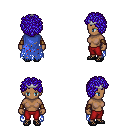
a pixel art fantasy rpg character, female body template, human, dark skin, blue tattered cape, red pants, blue curly afro hairstyle, silver tiara, cloth bracers, ghillies, four views (front, back, left, right), 2x2 character sprite sheet, small pixel art, hard edges, no anti-aliasing